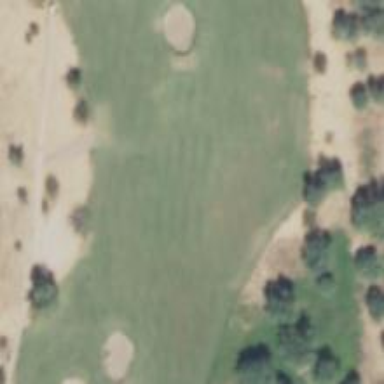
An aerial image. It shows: View of golf hole.